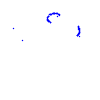
Particle: proton